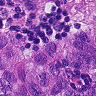
Metastatic tissue present: yes